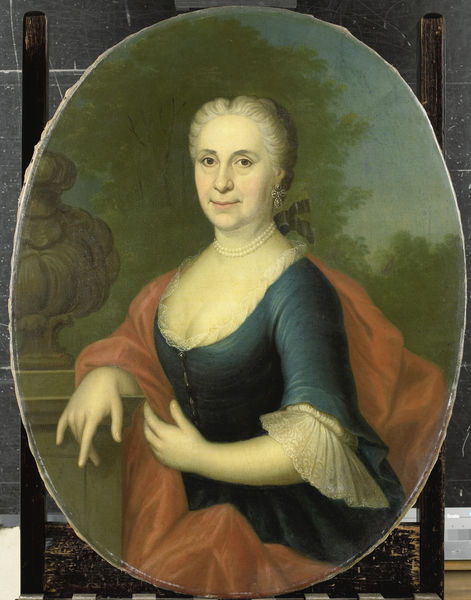
Titel: Cornelia van Schuylenburgh (1703-84). Echtgenote van Diederik van Bleyswijk
Künstler: Conrad Kuster
Standort: Amsterdam
Institution: Rijksmuseum
Schlagwörter: baum, blau, gemälde, himmel, umhang, bäume, grün, brust, busen, finger, frau, haar, kleid, ohrring, dame, rot, schleife, alt, barock, spitze, bildnis, hände, portrait, porträt, öl, natur, haare, spitzen, perlen, vornehm, wald, oval, kette, weib, staffelei, rüschen, perlenkette, masche, gemalt, schultertuch, schnürung, weisse haare, ampore, oal, perlkette, dama, o, amhore